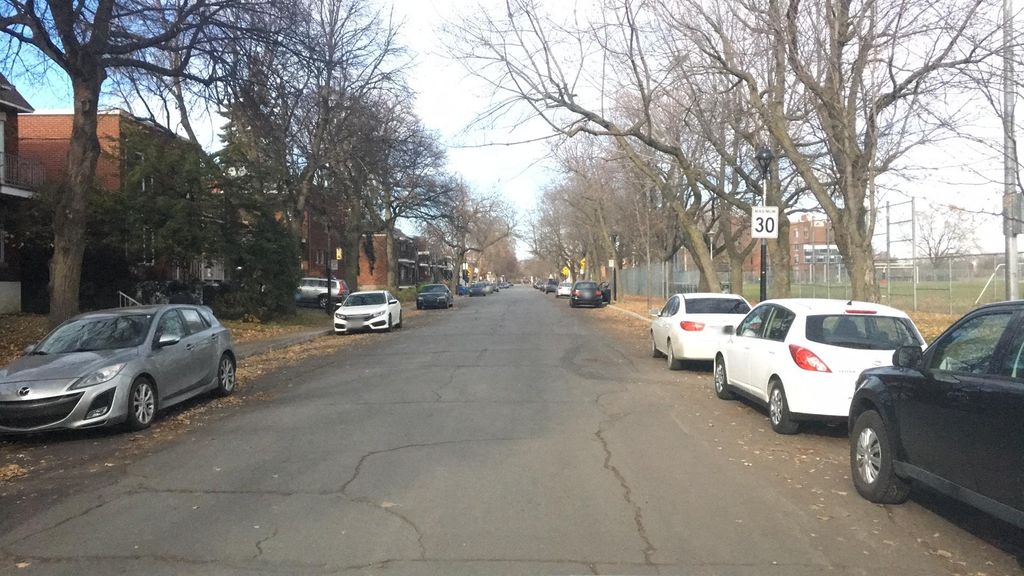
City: montreal